Field crop: tomato
Growth stage: 1
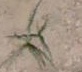
Species: cyperus